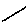
Label: line